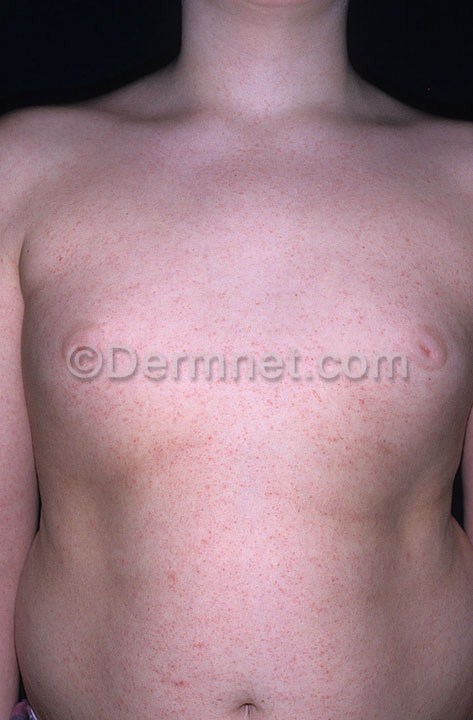
Disease: Exanthems and Drug Eruptions